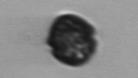
Label: Kryptoperidinium_triquetrum